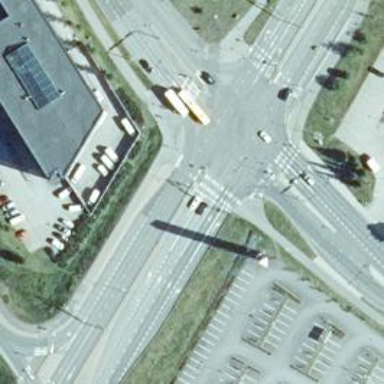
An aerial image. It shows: Asphalt cycleway with crossing.